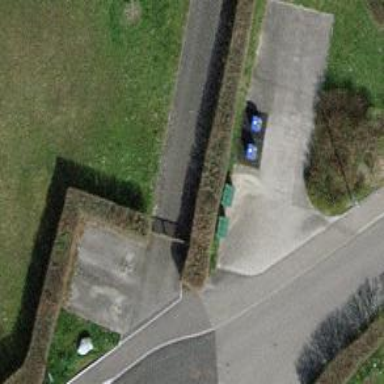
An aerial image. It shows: Gate.